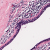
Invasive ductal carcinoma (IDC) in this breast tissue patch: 0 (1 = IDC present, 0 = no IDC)